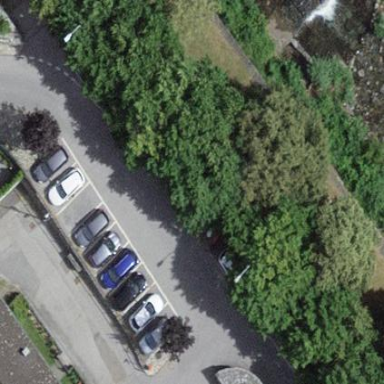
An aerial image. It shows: Parking area with asphalt surface.